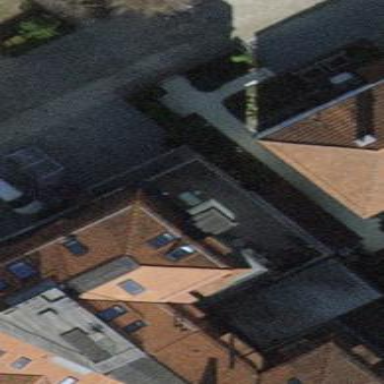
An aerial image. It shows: Apartments building with tiled roof.